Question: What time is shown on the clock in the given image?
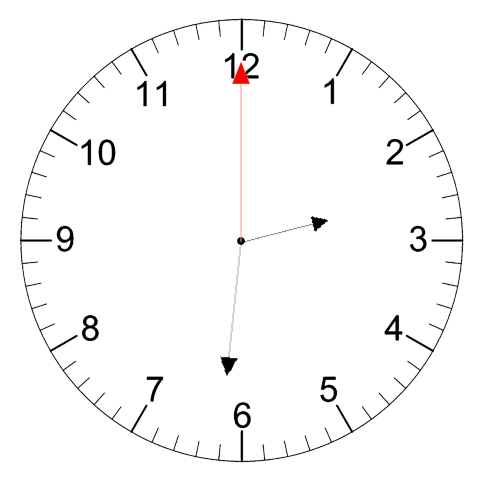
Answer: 02:31:00